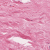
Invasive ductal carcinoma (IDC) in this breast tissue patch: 0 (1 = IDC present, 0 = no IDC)